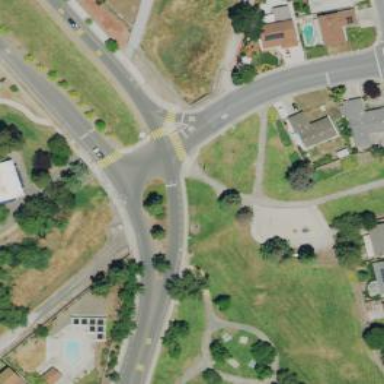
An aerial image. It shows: Footway that serves as traffic island.